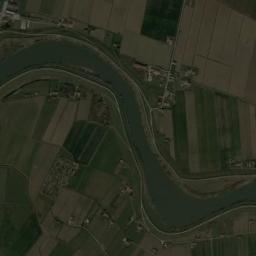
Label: river